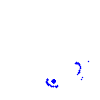
Particle: kaon